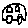
Label: car